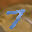
Label: 7